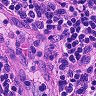
Metastatic tissue present: no